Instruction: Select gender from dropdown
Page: traveler
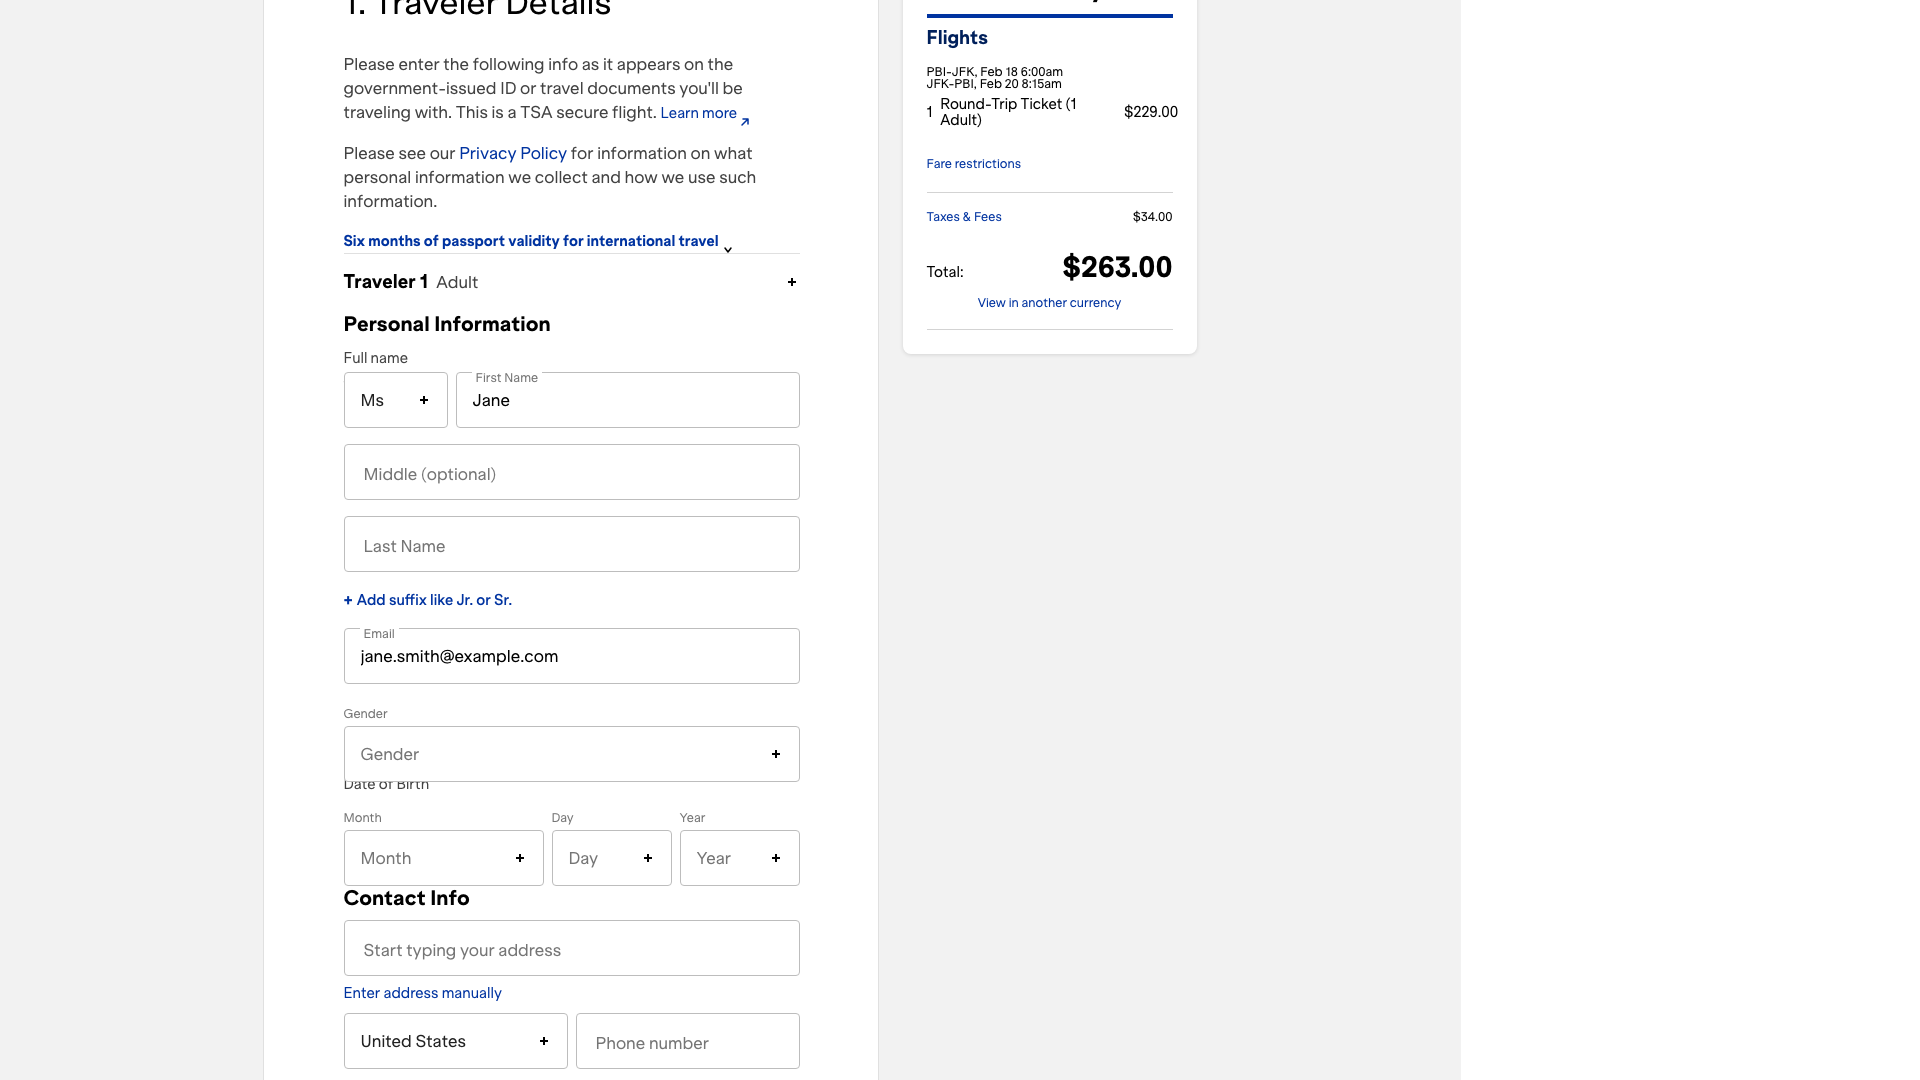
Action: click